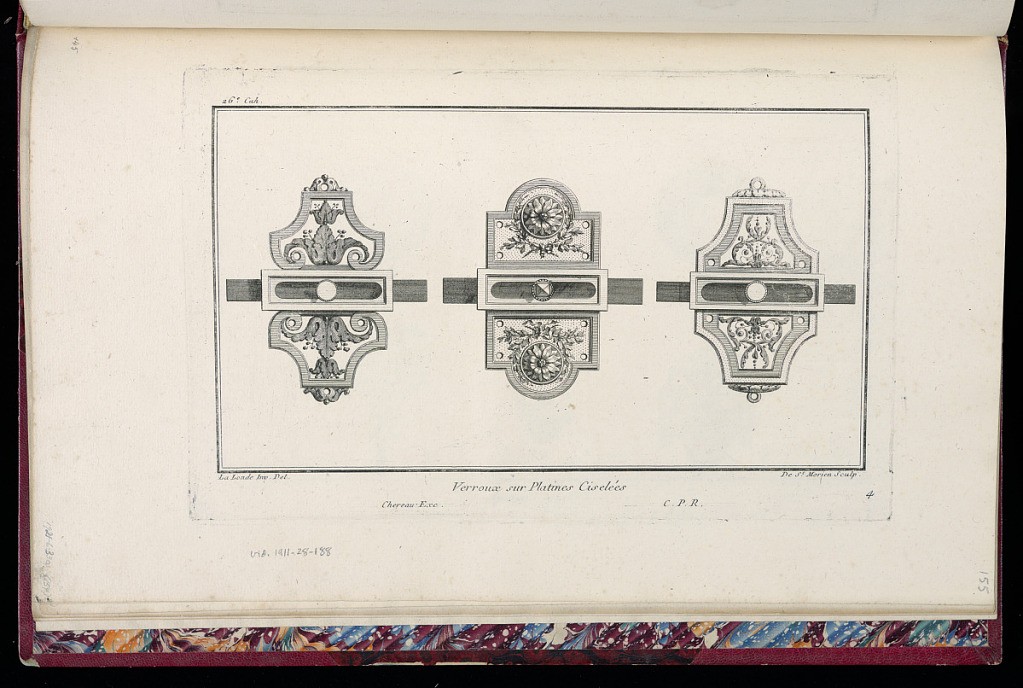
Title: Verroux sur Platines Ciselées
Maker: Richard de Lalonde, French, active 1780–96
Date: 1775-1784
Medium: Etching on off-white laid paper
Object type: Print
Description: Three lock designs with acanthus leaf, rosette, scroll, and arabesque ornamentation. The plate is signed and numbered.